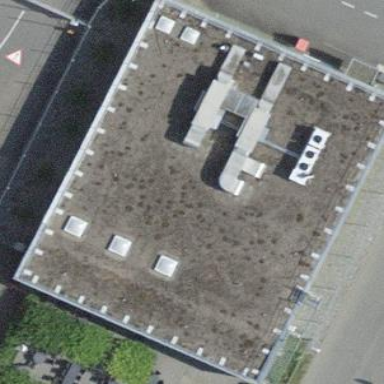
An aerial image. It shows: Industrial building.